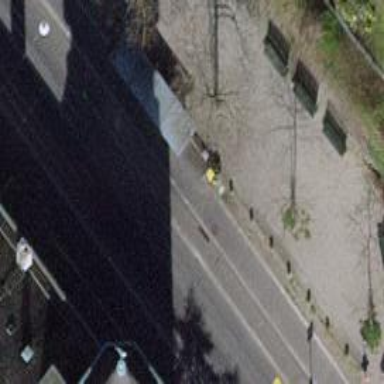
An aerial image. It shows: Bus stop with shelter. It is platform for public transport.